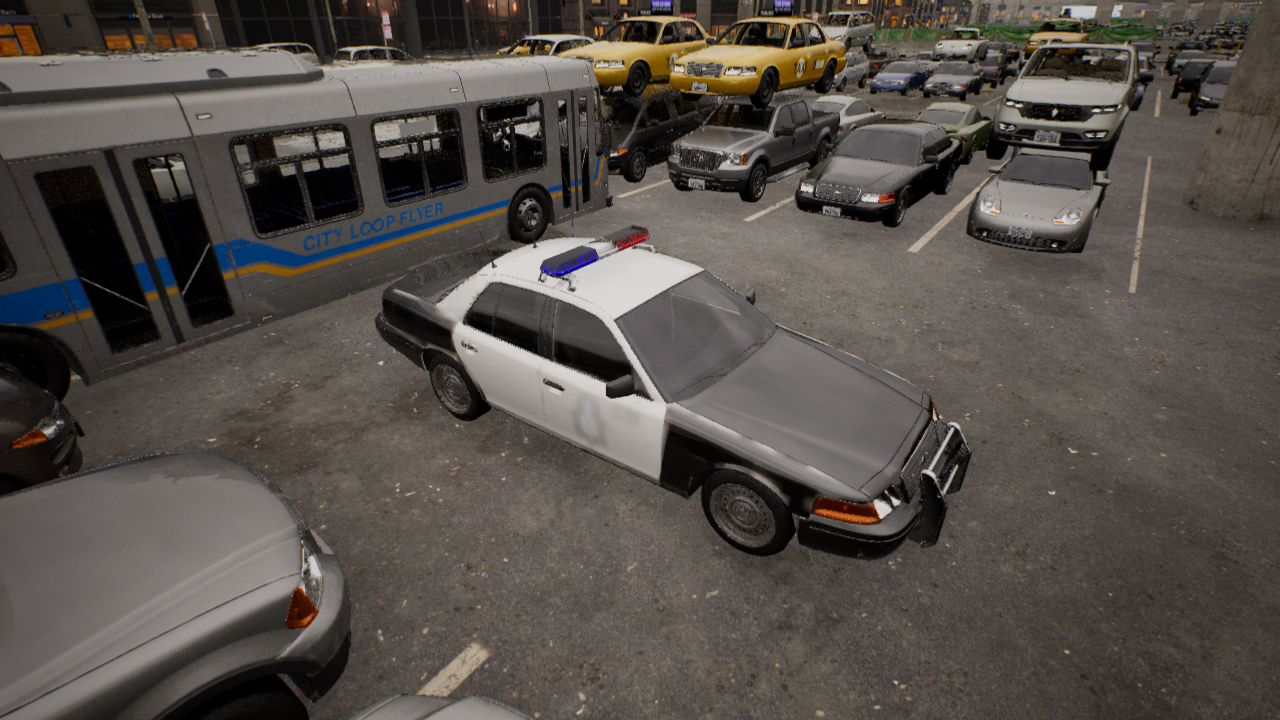
Venue: arterial
Lighting: golden hour
Vehicle rig: sedan